Field crop: maize
Growth stage: 2
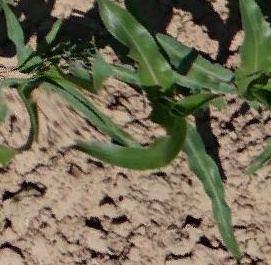
Species: maize